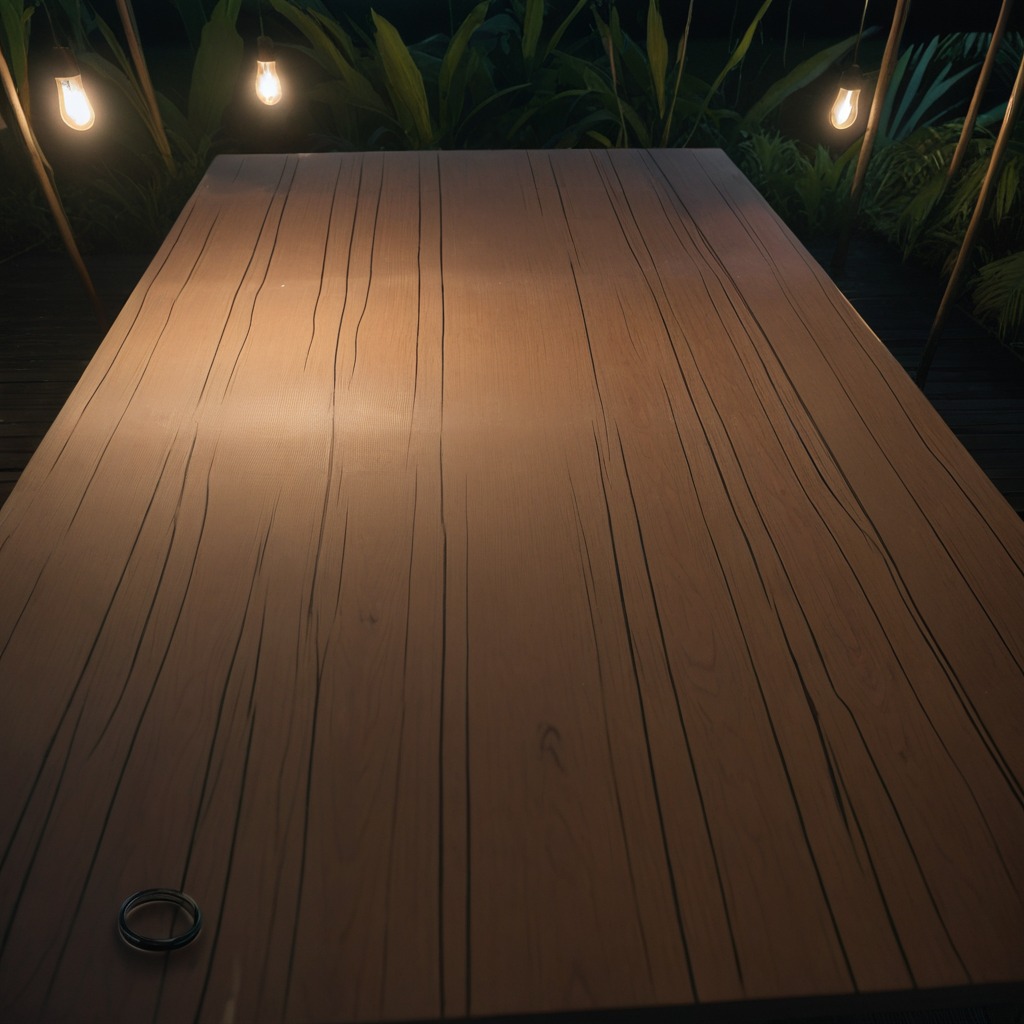
A rubber O-ring is lying on a clean wooden table inside a jungle field workshop tent at night.